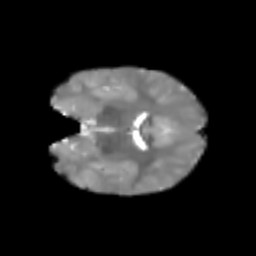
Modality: T2w
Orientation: coronal
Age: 6
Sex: male
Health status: healthy